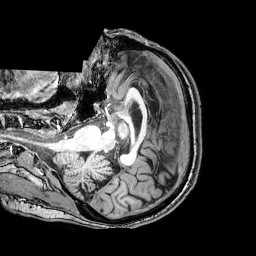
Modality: T1w
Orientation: axial
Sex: male
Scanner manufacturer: philips
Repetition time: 0.008245 s
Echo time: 0.00378 s